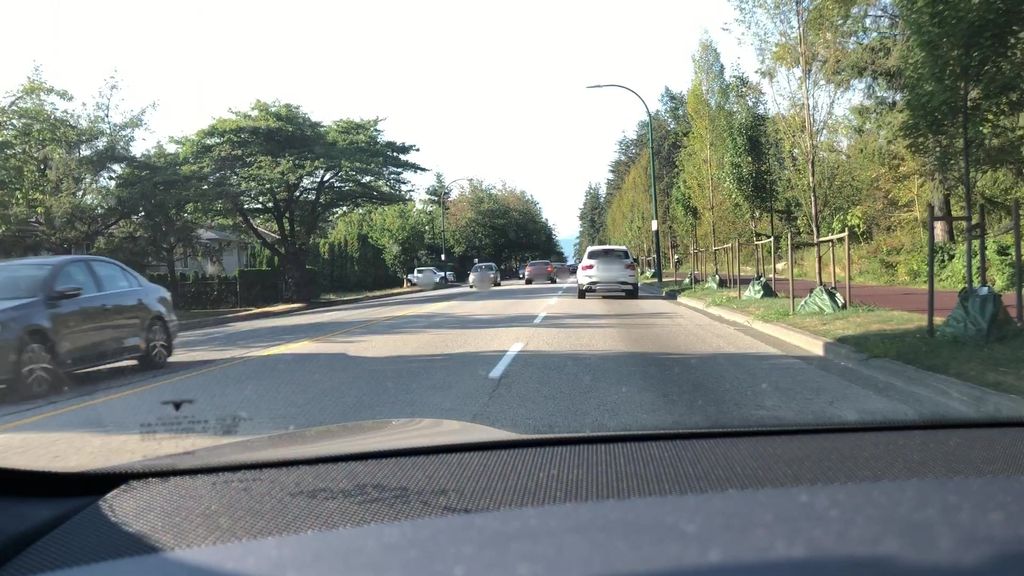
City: vancouver